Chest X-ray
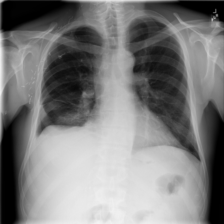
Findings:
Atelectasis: negative
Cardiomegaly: negative
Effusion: negative
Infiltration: negative
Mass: negative
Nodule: negative
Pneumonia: negative
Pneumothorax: positive
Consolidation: negative
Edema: negative
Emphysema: negative
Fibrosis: negative
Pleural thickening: positive
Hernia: negative